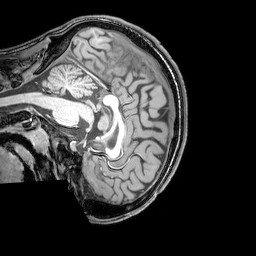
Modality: T1w
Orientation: sagittal
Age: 26
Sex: male
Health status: healthy
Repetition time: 0.081 s
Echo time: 0.037 s